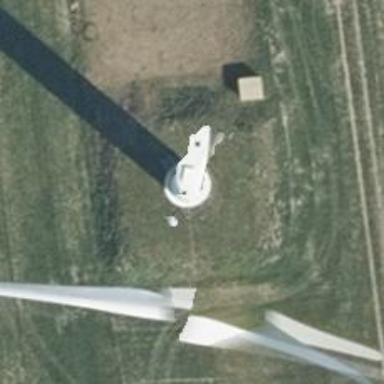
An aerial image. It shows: Wind generator in the form of horizontal axis wind turbine.